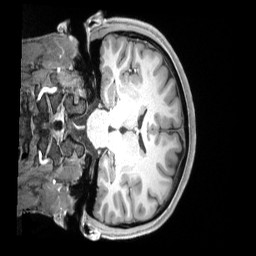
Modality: T1w
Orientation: coronal
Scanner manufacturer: siemens
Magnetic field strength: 3 T
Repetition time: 2.5 s
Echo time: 0.00218 s